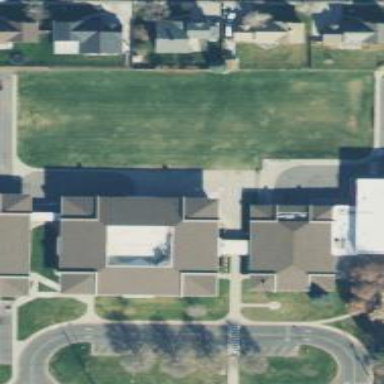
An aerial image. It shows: School building.